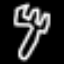
Label: fork